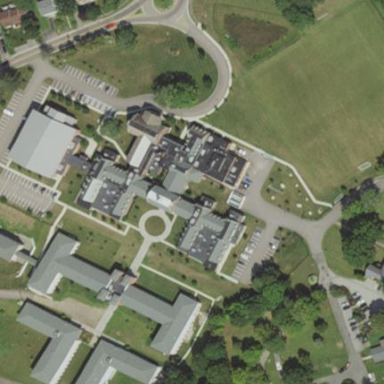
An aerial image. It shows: School.